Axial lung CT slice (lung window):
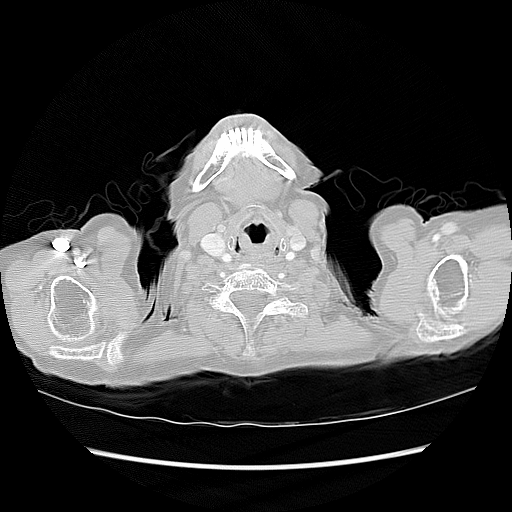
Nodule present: no